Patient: sex F, age 68
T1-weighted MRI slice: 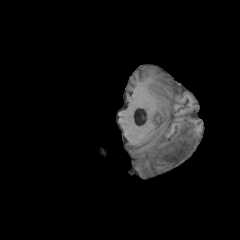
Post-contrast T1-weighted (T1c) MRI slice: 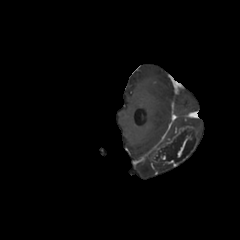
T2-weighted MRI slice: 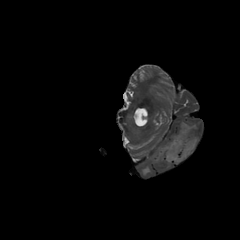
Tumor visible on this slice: yes
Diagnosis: Glioblastoma, IDH-wildtype
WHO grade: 4